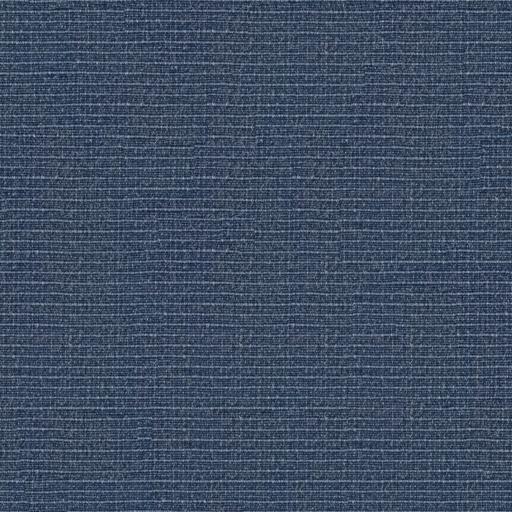
Tags: blue dark fabric grey